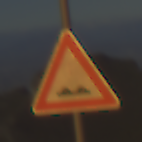
Verkehrszeichen: UnebeneFahrbahn
Umgebung: Outdoor, Nature
Tageszeit: SunriseSunset
Wetter: PartlyCloudy
Licht: Natural
Jahreszeit: NotSpecified
Kontrast: HighContrast